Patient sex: M
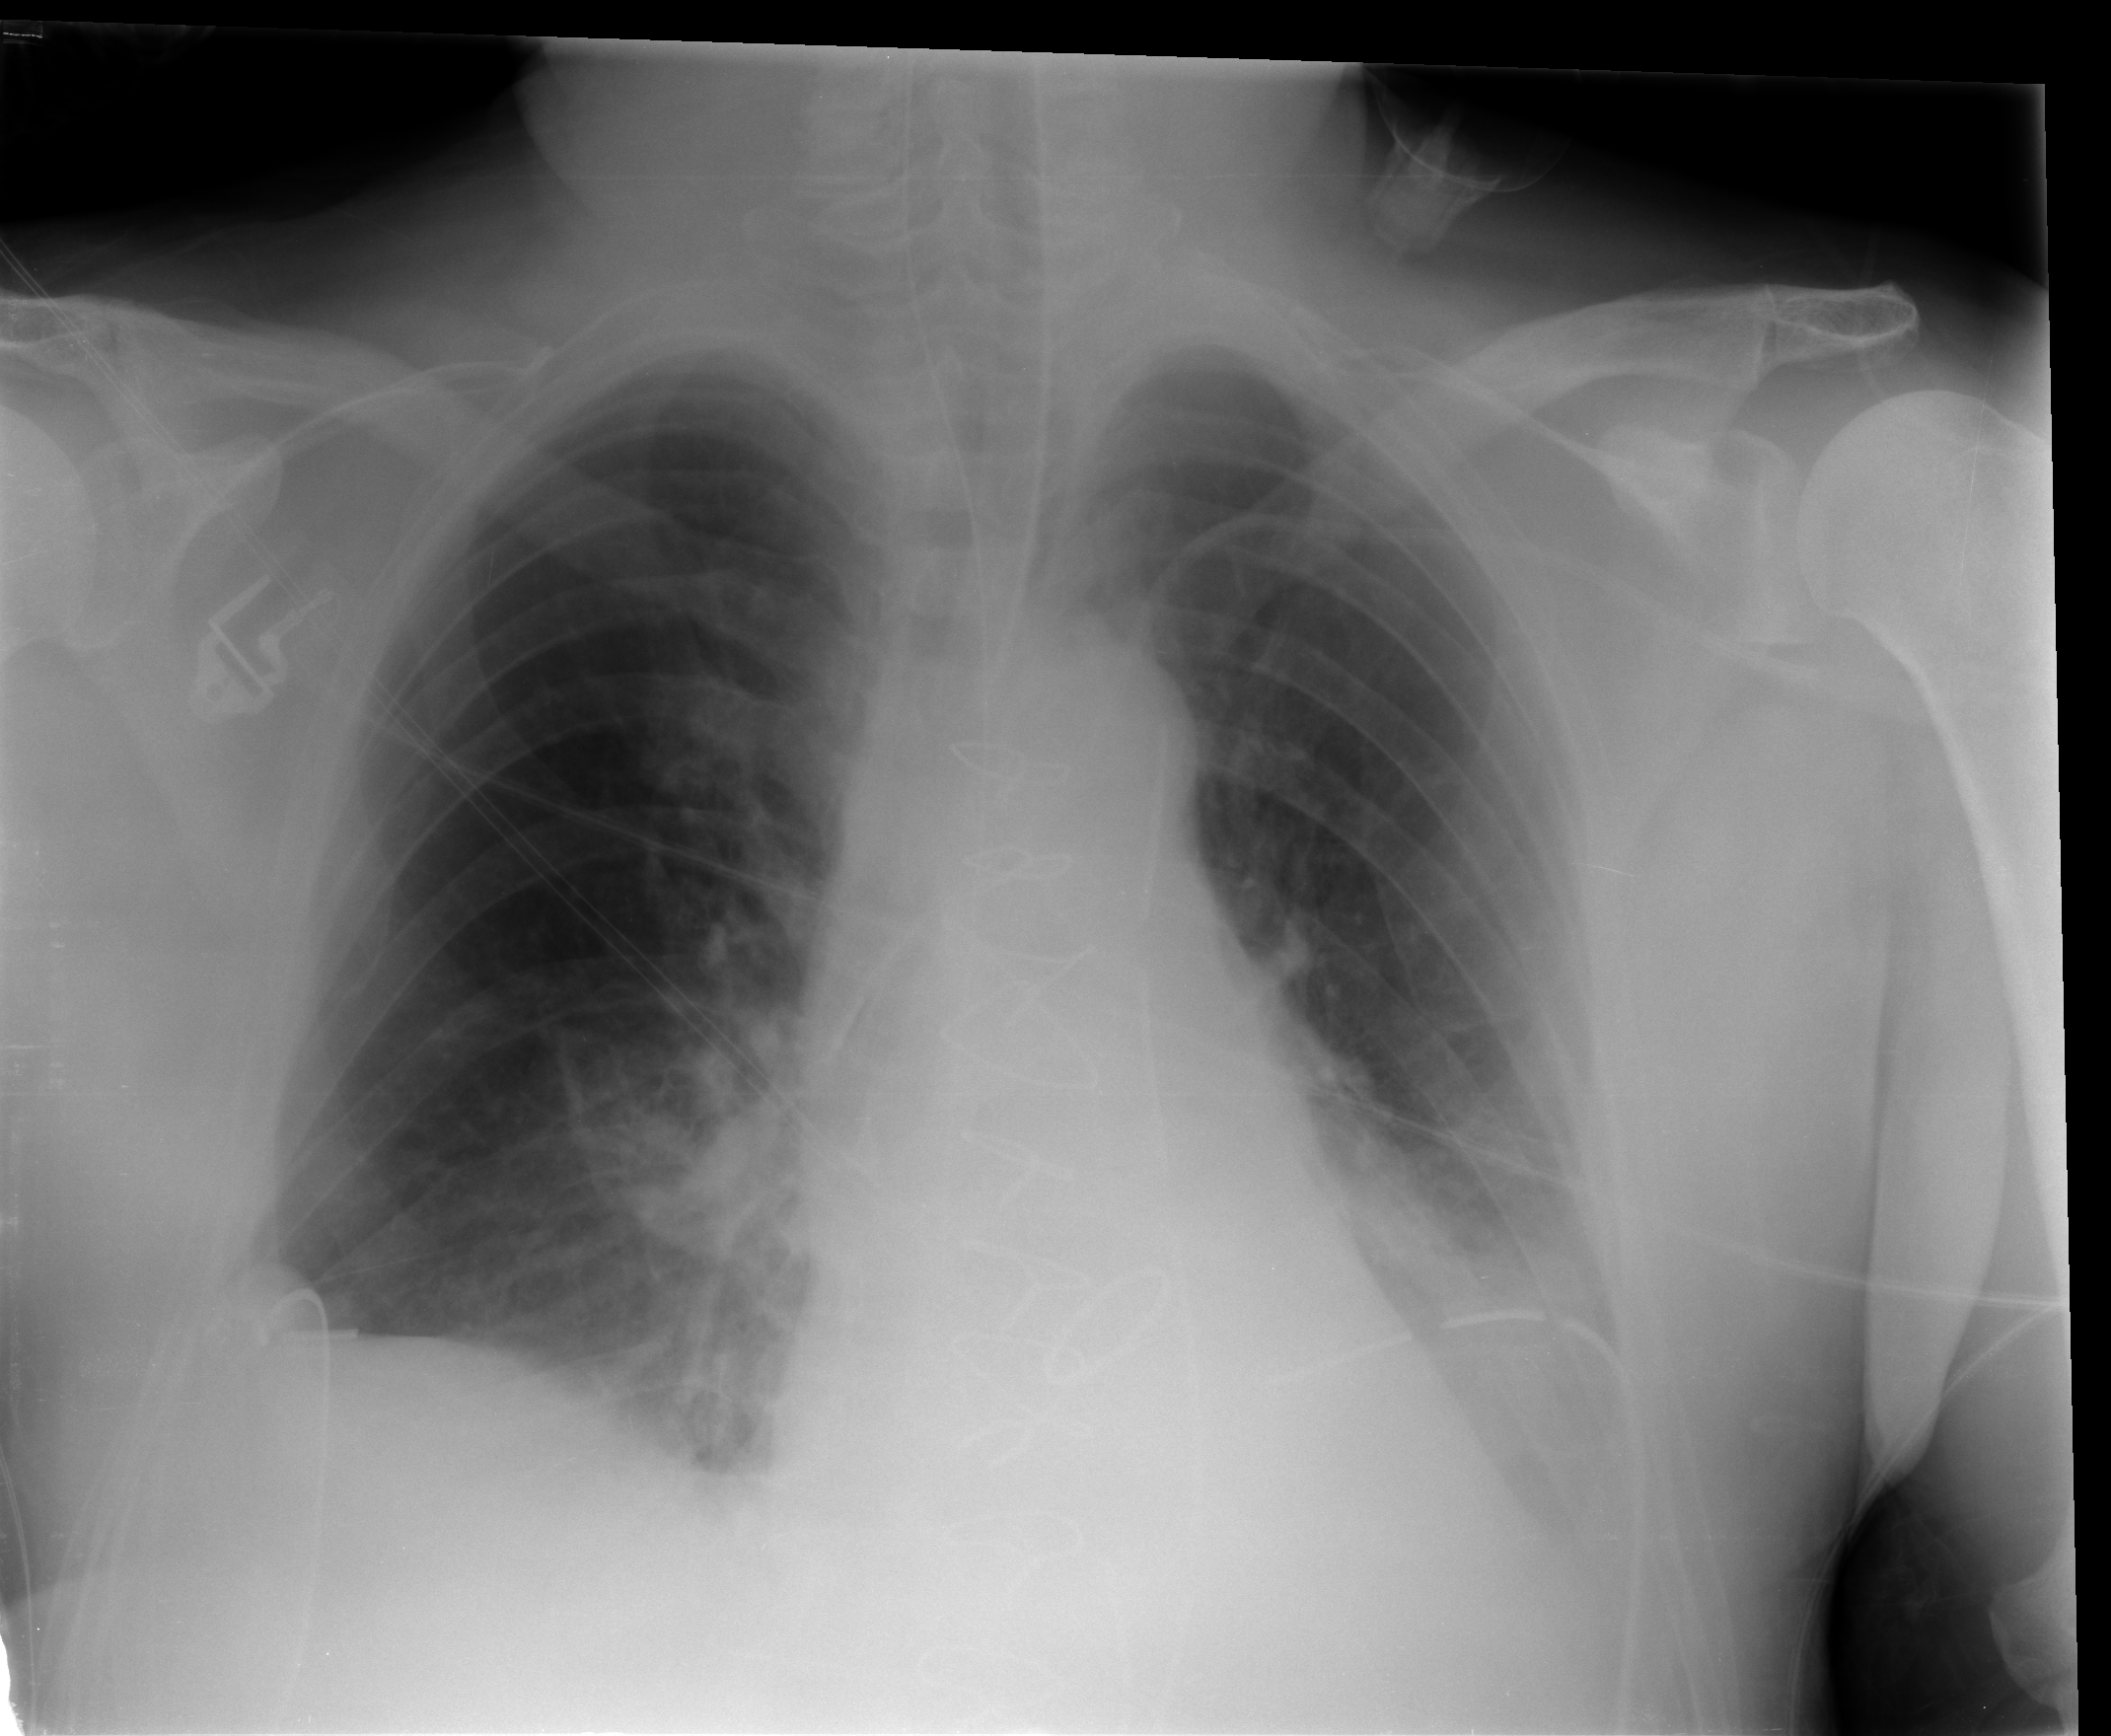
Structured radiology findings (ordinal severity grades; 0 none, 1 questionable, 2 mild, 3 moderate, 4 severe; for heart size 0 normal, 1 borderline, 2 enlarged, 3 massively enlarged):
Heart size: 2
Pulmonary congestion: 2
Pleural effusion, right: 0
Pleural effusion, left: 2
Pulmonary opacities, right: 0
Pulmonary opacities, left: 0
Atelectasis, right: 2
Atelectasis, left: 2